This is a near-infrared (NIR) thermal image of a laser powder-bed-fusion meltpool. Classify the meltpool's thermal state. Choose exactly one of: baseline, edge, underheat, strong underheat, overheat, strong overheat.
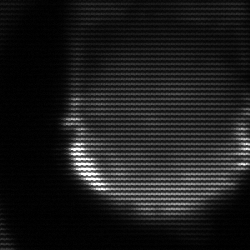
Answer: strong underheat